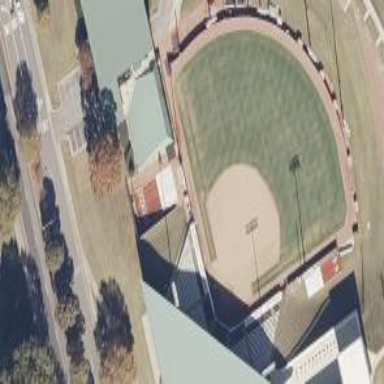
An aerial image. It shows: Stadium for softball games.